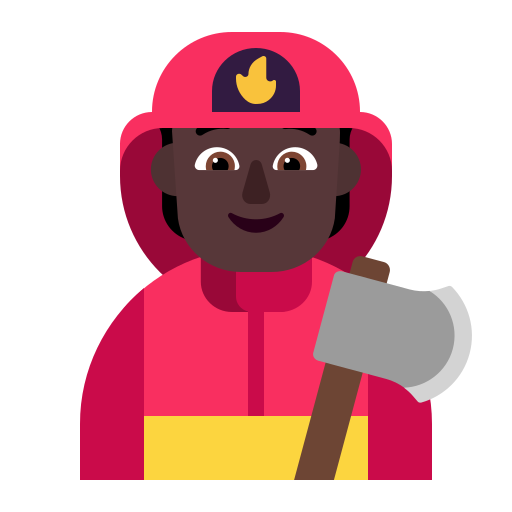
firefighter flat dark